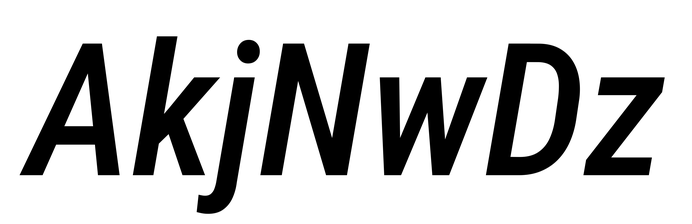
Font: Roboto-Italic_Condensed_Medium_Italic